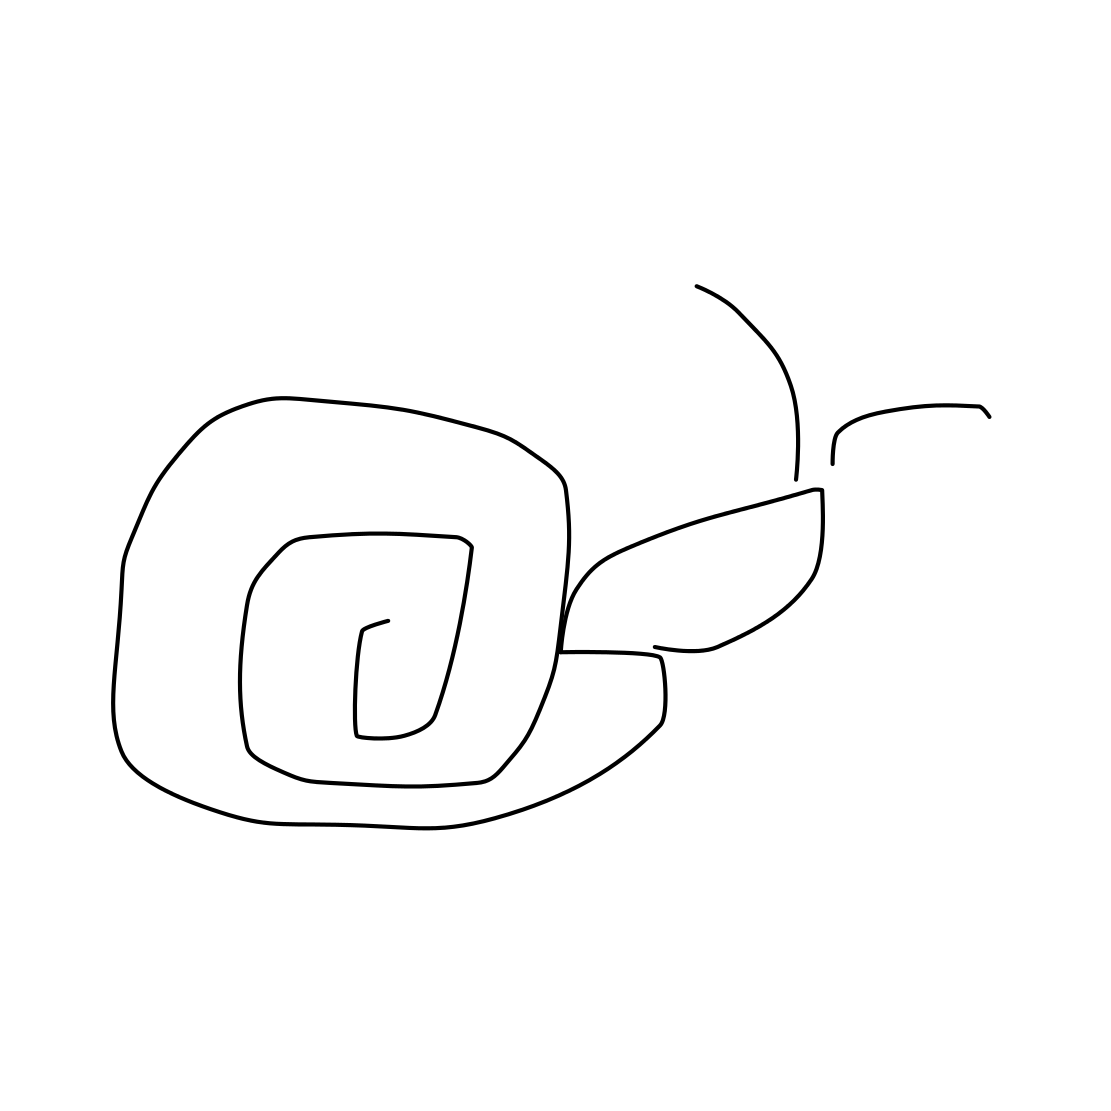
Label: snail